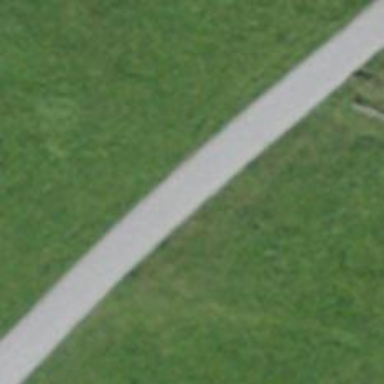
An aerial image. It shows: Well-maintained asphalt track with grade1 surface. The track is groomed for classic and skating styles.